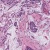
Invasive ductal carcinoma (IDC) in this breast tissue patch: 1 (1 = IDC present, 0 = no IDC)